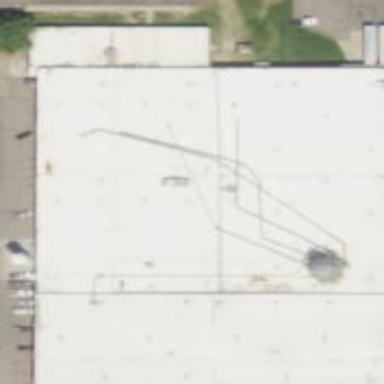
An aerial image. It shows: Industrial building.